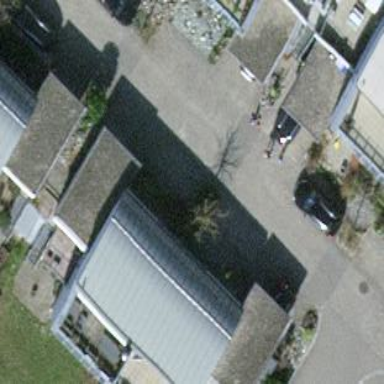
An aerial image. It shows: Terrace building.